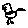
Label: bird